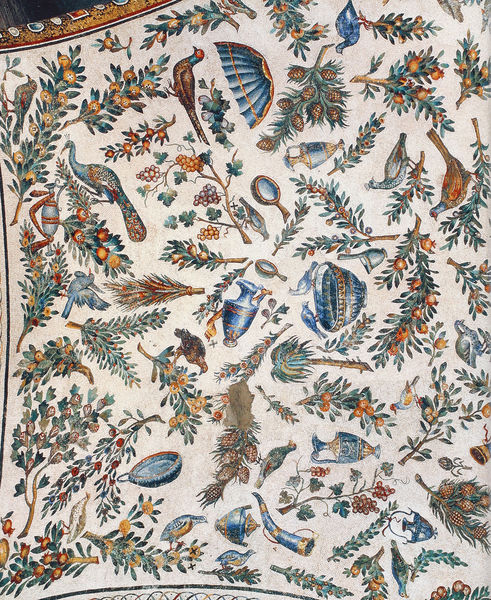
Titel: Mosaiken in Santa Constanza, Rom
Standort: Rom, Santa Constanza (EU - I - Latium)
Schlagwörter: blätter, gemälde, vogel, blumen, blüte, blüten, tuch, ornament, schale, taube, bild, horn, spiegel, vögel, zweige, kelch, stoff, pflanzen, feigen, früchte, kanne, krug, trauben, vase, orangen, tapete, floral, vasen, palme, zweig, beeren, geschirr, pfau, karaffe, krüge, fasan, hörner, rebhuhn, beere, bären, kelle, zapfen, pfanne, tannenzapfen, pfauen, olivenzweig, blätteer, pflanzenn, artigkanne, beere blüte